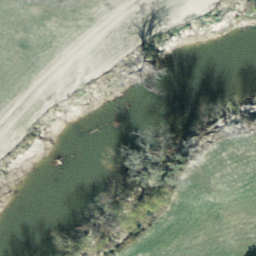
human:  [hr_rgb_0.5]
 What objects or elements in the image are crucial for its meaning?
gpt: river